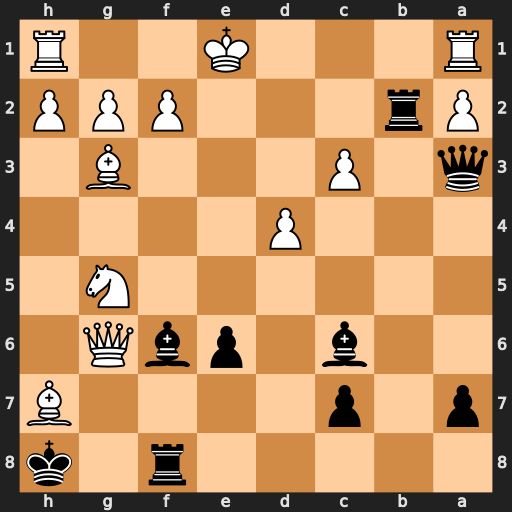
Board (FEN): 5r1k/p1p4B/2b1pbQ1/6N1/3P4/q1P3B1/Pr3PPP/R3K2R
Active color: b
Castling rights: KQ
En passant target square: -
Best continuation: Qxc3+ Kf1 Rxf2+ Bxf2 Bxg5